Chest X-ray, PA view. Patient: 34 years old, sex F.
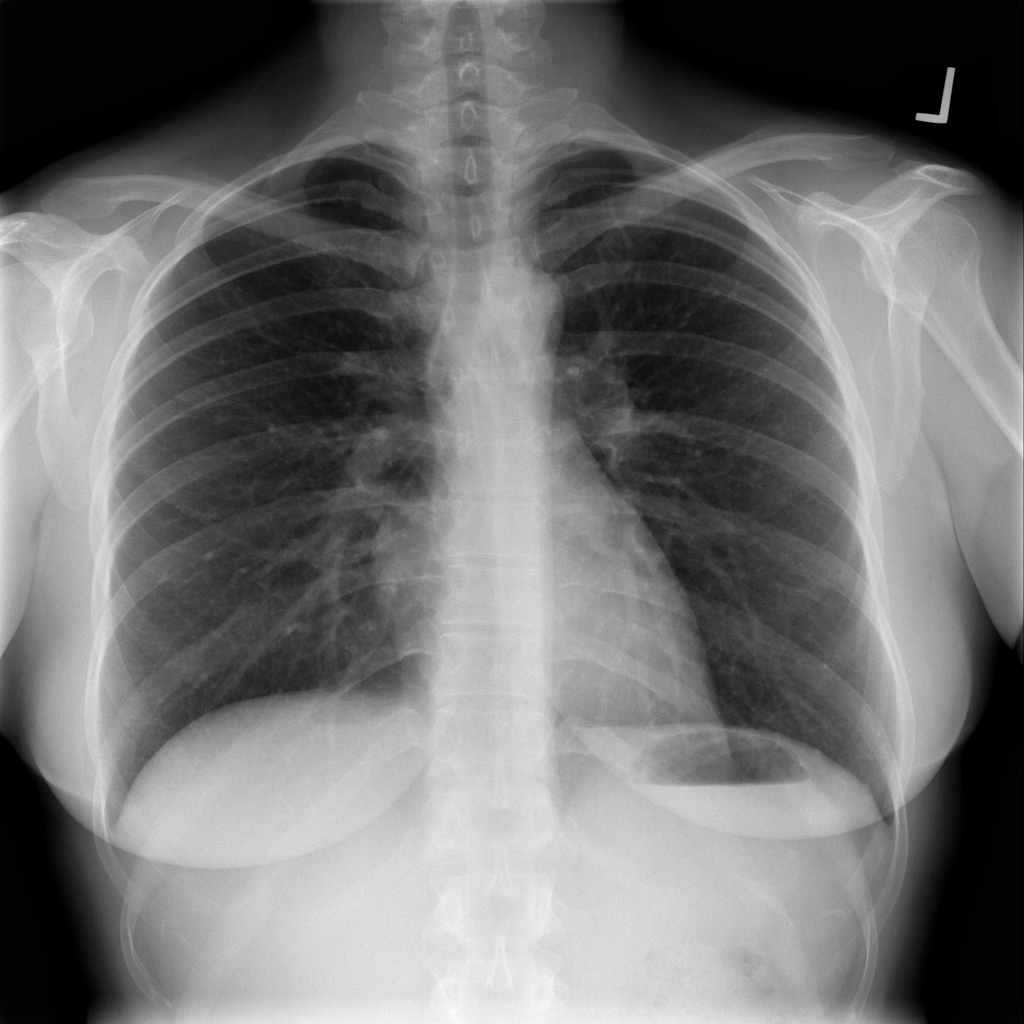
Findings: No Finding